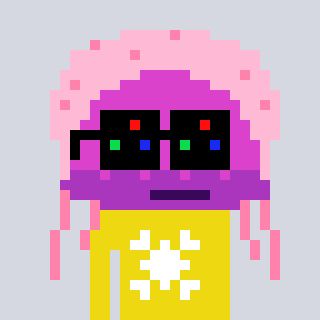
a pixel art character with square black sunglasses, a jellyfish-shaped head and a yellow-colored body on a cool background